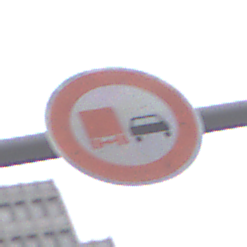
Verkehrszeichen: UeberholverbotKraftfahrzeuge
Umgebung: Outdoor, Urban
Tageszeit: MorningAfternoon
Wetter: Overcast
Licht: Natural
Jahreszeit: NotSpecified
Kontrast: LowContrast